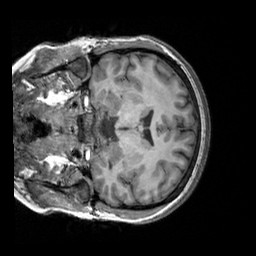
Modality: T1w
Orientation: coronal
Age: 32
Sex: female
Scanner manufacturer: siemens
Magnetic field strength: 3 T
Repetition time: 2.3 s
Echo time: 0.00303 s